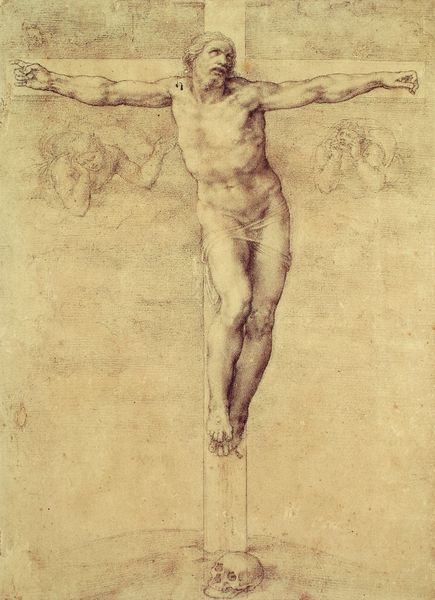
Titel: Gekreuzigter Christus
Künstler: Michelangelo
Institution: London,  British Museum
Schlagwörter: akt, himmel, kopf, körper, mann, nackt, nackter, finger, skizze, zeichnung, blick, tuch, arme, gesicht, schädel, tod, trauer, hände, hügel, haare, engel, beine, papier, studie, zeigefinger, muskeln, nabel, bauch, nagel, nägel, vanitas, lendentuch, kreuz, dynamik, entwurf, fleck, karton, totenkopf, christus, jesus, kreuzigung, flehen, totenschädel, gekreuzigt, brustkorb, jesu, michelangelo, da vinci, gekreuzigter, golgotha, golgatha, dreinageltypus, am kreuz, totonkopf, totrenkopf, lndentuch, pergamament, titenschädel, kreuzstabz